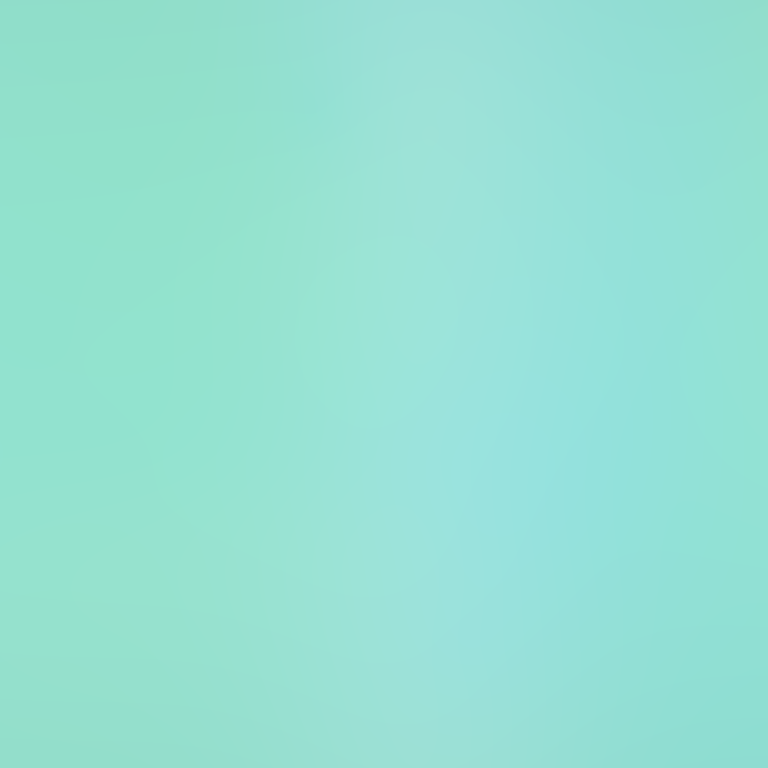
Abstract light effect, smooth gradient from soft teal to light cyan, calm atmosphere, diffuse light, no room, no furniture, no objects.